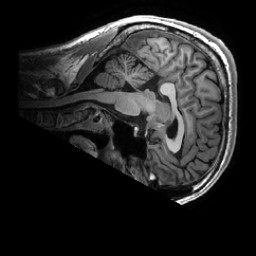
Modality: T1w
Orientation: sagittal
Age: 26
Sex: male
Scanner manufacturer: ge
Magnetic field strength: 3 T
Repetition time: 0.0073 s
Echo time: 0.003 s